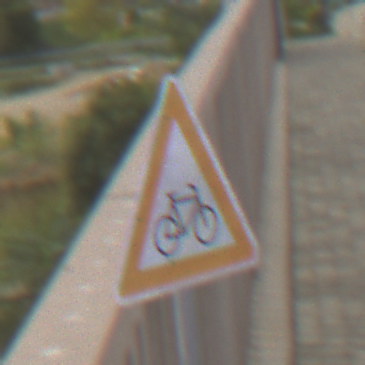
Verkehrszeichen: RadverkehrLinks
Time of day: MorningAfternoon
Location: Outdoor (Suburban)
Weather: PartlyCloudy
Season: NotSpecified
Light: Natural